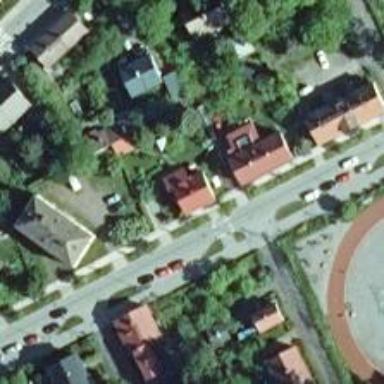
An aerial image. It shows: Marked road crossing.